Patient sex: F
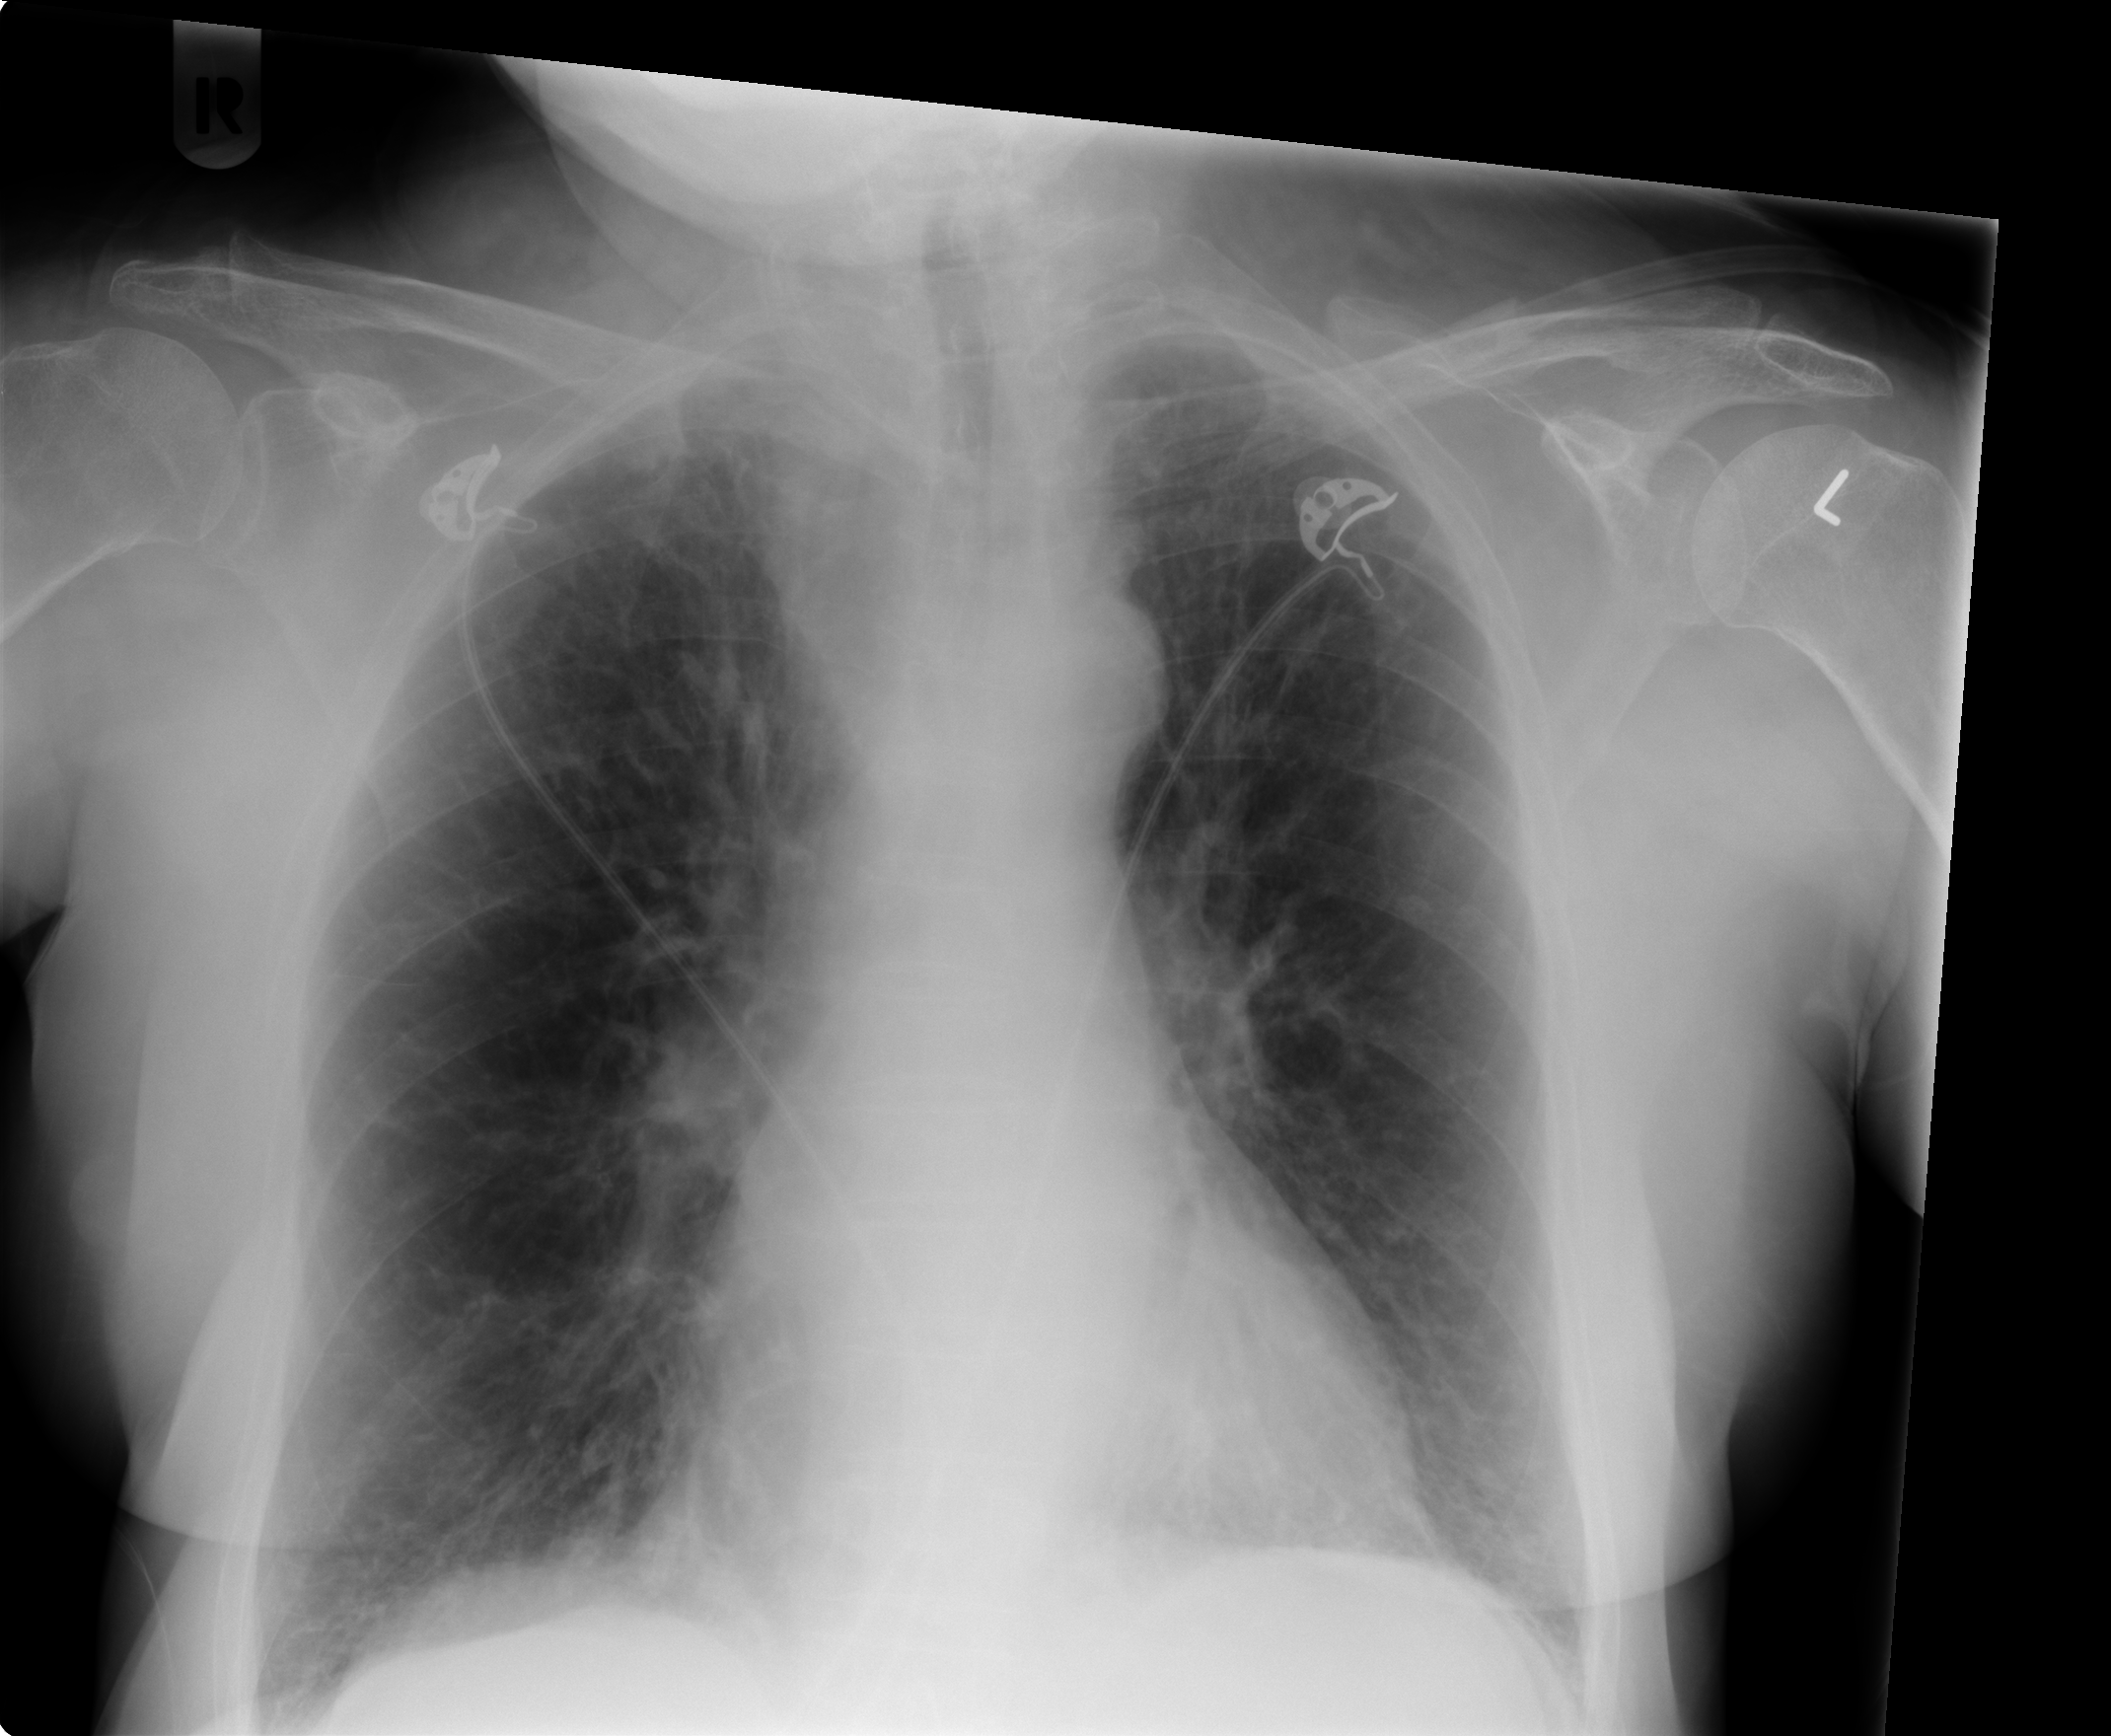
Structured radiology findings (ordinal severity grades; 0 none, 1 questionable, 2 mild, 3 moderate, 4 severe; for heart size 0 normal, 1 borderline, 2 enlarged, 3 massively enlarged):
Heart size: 1
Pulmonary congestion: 2
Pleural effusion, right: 0
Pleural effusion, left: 0
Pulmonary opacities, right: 0
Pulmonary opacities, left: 0
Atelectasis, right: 2
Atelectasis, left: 2